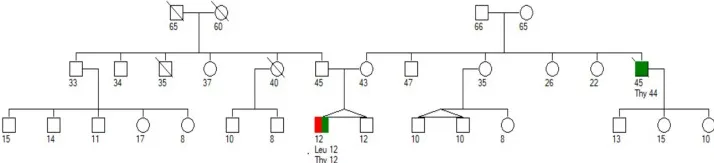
Pedigree chart with age of the patient and family members in years. Maternal uncle was diagnosed with anaplastic thyroid cancer at the age of 44 years and died from metastatic disease at the age of 45 years. Patient was diagnosed with papillary thyroid carcinoma and B-ALL at the age of 12 years.
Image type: chart (chart)